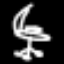
Label: chair